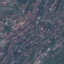
Label: Residential